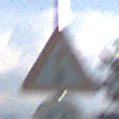
Verkehrszeichen: Lichtzeichenanlage
Zusatzzeichen unten: Geschwindigkeit50
Umgebung: Outdoor, Nature
Tageszeit: MorningAfternoon
Wetter: PartlyCloudy
Licht: Natural
Jahreszeit: NotSpecified
Kontrast: HighContrast